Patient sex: M
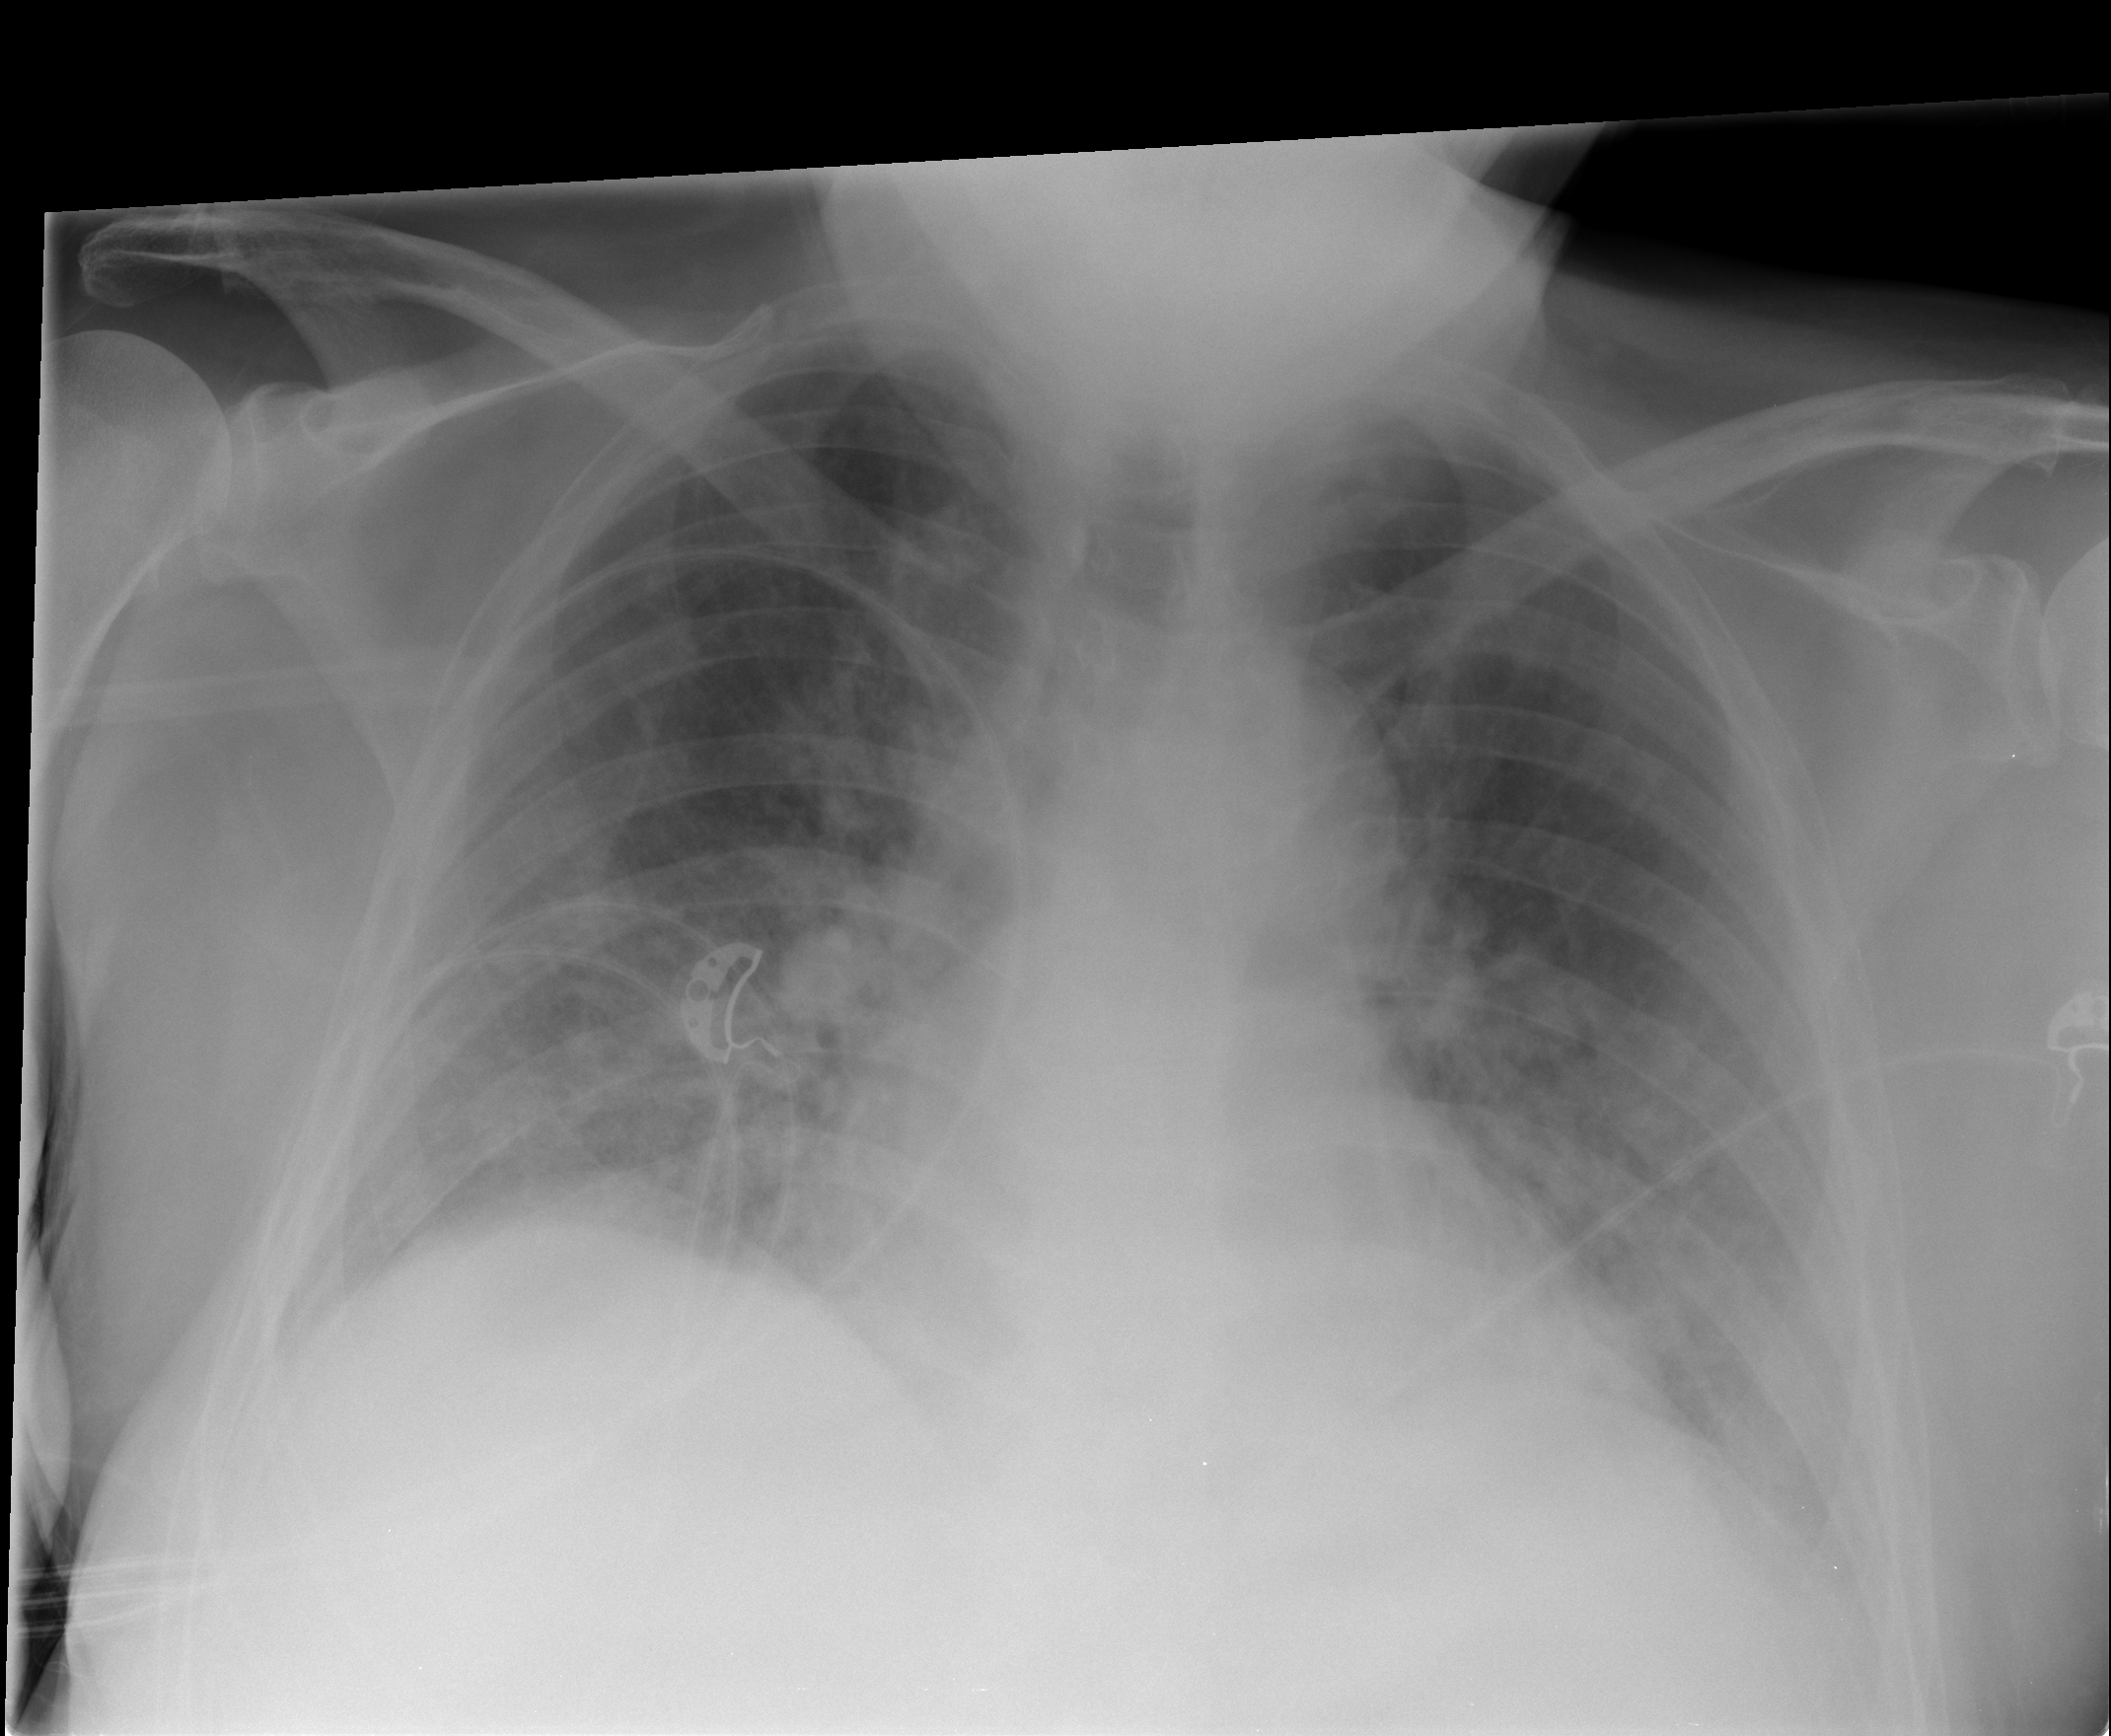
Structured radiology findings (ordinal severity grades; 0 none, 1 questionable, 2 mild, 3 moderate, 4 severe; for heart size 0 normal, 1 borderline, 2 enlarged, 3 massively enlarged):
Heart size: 1
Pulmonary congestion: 3
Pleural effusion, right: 2
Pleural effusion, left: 2
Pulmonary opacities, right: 2
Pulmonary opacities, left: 2
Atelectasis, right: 2
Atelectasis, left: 2